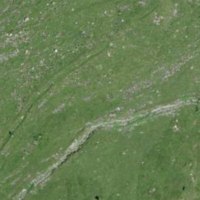
EUNIS habitat code: 26
Species observed at this site:
Petasites albus
Parnassia palustris
Sempervivum montanum
Lotus alpinus